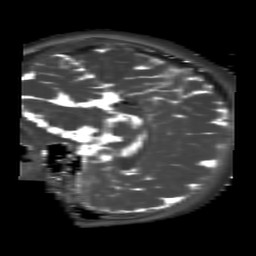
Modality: T2map
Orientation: sagittal
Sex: female
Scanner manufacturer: siemens
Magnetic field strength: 3 T
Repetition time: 4 s